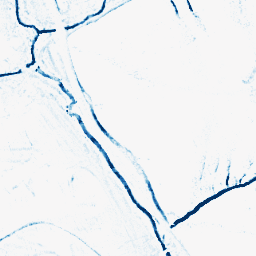
Category: morphological
Decomposition family: morphological_square
Decomposition parameters: operation: closing
size: 5
Upsampling method: sinc_blackman
Upsampling parameters: scale: 8
kernel_size: 16
Upsampling scale: 8